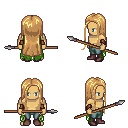
a pixel art fantasy rpg character, male body template, human, tanned skin, green tattered cape, teal pants, light blonde extra-long hairstyle, leather bracers, maroon shoes, spear, four views (front, back, left, right), 2x2 character sprite sheet, small pixel art, hard edges, no anti-aliasing